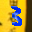
Label: 3